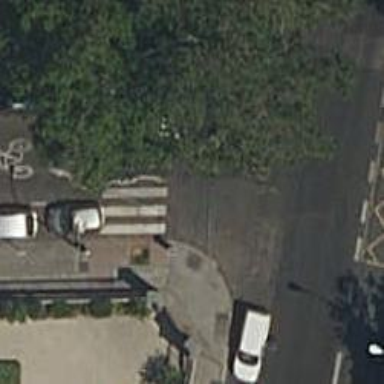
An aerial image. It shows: Road with traffic signals at crossing.